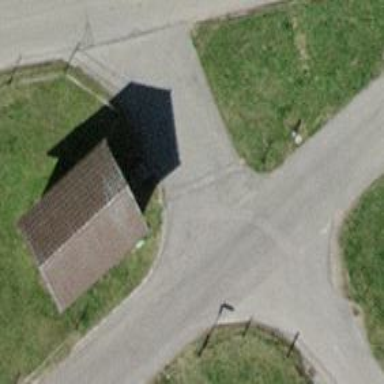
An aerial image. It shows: Unclassified road with asphalt surface and no sidewalk.